Question: When I want to create a android virtual machine on my computer there is two options to select a target device. Both of them are for same API level. So which one should I select? What is the differences between them?

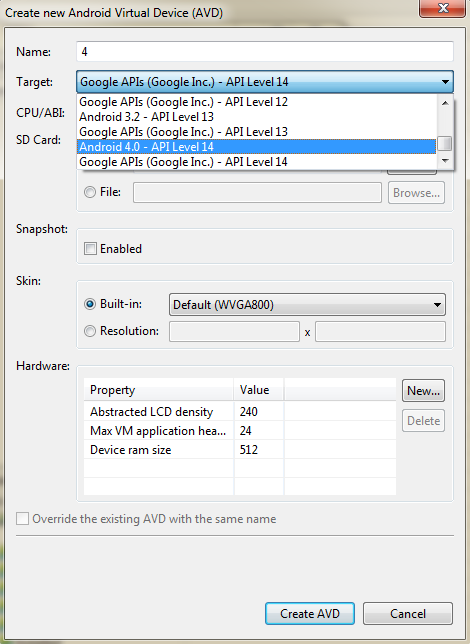
Answer: One is basic Android, whereas the other comes with the additional <URL>. These include things such as the Google Maps, C2DM, and USB Open Accessory libraries.
All approved Android devices (i.e those with the Google Market place) will support these APIs. Those cheaper Android devices that haven't gone though the <URL> process won't have the APIs.
I would code agaisnt the non-Google APIs unless you need any of the features.